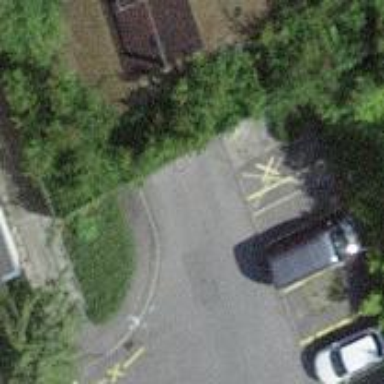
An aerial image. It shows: Kerb serving as barrier.